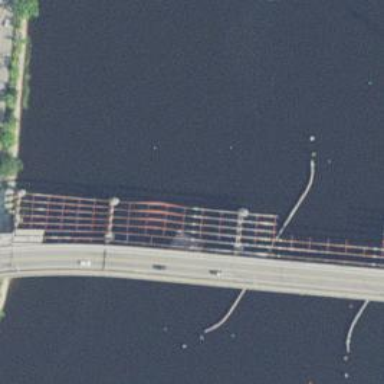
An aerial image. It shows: Pier supporting bridge.